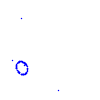
Particle: proton